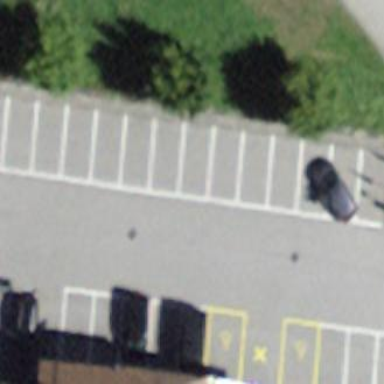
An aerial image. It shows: Parking area with asphalt surface.